Interaction volume radius: 5 \u00c5
Interaction volume height: 25 \u00c5
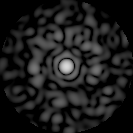
Disorder parameter: 0.8306